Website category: movie
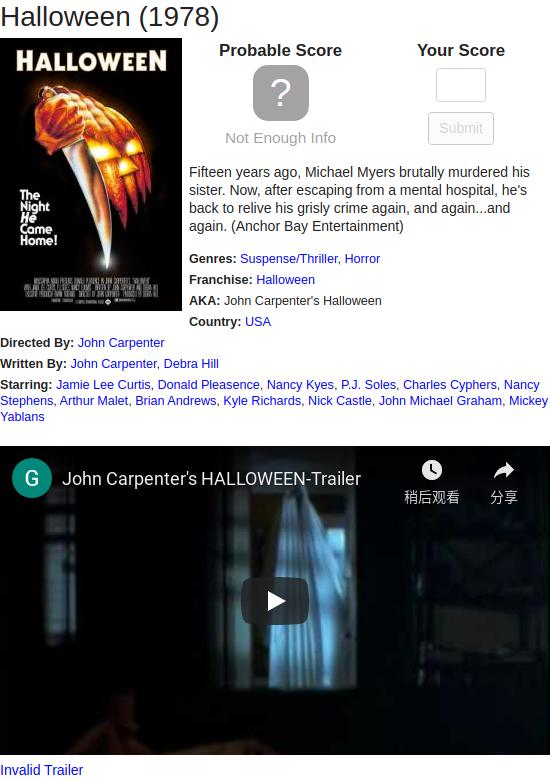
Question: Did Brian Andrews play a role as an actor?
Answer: yes

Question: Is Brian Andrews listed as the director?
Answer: no

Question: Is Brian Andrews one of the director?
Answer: no

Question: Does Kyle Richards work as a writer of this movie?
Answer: no

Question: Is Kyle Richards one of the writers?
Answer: no

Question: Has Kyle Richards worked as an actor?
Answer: yes

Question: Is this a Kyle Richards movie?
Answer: no

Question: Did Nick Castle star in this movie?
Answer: yes

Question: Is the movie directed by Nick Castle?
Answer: no

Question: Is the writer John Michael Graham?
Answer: no

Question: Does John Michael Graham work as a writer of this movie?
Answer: no

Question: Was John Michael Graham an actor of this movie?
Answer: yes

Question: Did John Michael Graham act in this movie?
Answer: yes

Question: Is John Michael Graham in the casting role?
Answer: yes

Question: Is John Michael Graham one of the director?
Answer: no

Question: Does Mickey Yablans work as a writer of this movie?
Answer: no

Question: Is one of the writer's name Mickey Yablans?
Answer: no

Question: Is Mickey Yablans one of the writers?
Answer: no

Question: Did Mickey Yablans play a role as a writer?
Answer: no

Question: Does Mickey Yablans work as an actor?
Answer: yes

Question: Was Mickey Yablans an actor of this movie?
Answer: yes

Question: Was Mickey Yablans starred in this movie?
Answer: yes

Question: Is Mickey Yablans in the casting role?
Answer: yes

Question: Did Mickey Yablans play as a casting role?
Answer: yes

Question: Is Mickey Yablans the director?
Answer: no

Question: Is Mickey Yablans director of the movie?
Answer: no